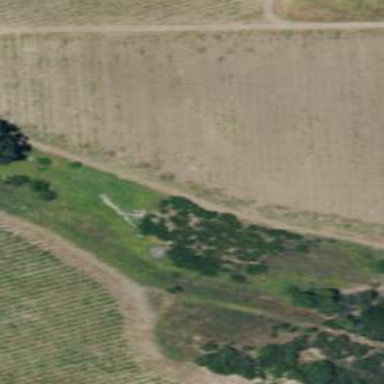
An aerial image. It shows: Vineyard.